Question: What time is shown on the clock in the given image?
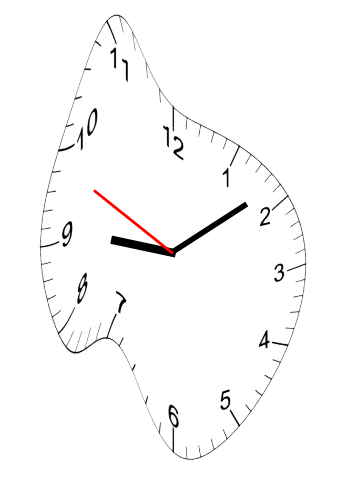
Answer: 09:08:49